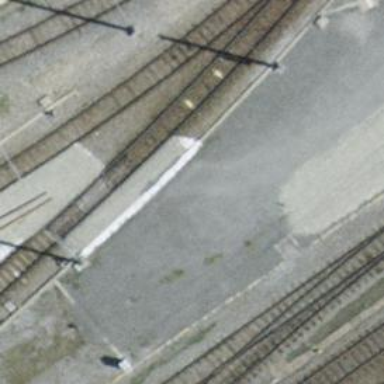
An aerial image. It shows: Railway siding with one electrified track and contact line for powering the train.